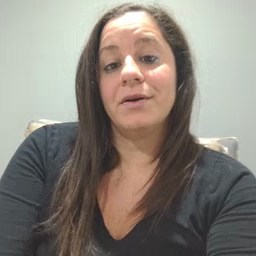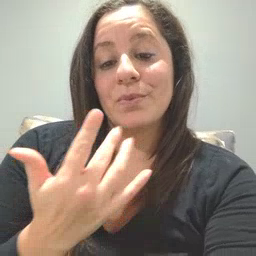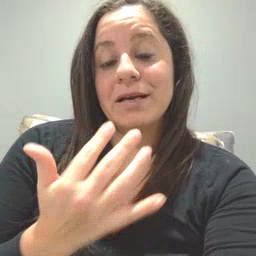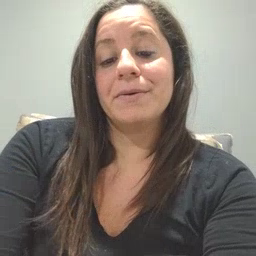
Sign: wait